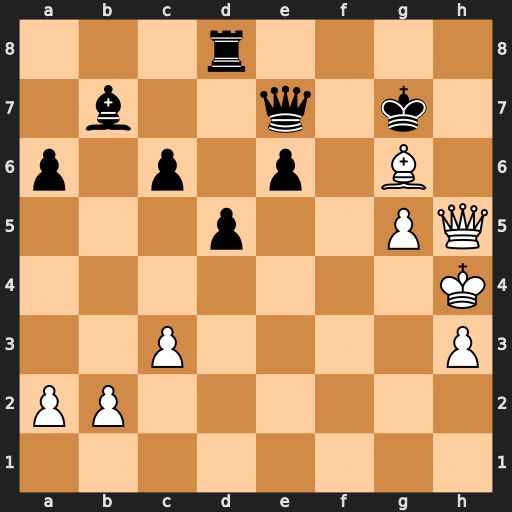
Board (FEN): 3r4/1b2q1k1/p1p1p1B1/3p2PQ/7K/2P4P/PP6/8
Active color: w
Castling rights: -
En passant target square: -
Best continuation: Qh7+ Kf8 Qh8#